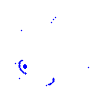
Particle: kaon